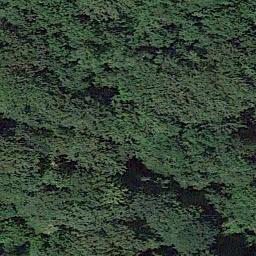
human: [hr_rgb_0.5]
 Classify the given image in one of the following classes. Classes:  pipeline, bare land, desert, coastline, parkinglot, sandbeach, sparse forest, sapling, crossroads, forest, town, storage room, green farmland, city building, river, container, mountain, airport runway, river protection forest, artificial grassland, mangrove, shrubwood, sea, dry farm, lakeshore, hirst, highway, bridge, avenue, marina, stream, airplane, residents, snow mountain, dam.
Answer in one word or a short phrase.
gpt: forest